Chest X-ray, PA view. Patient: 27 years old, sex M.
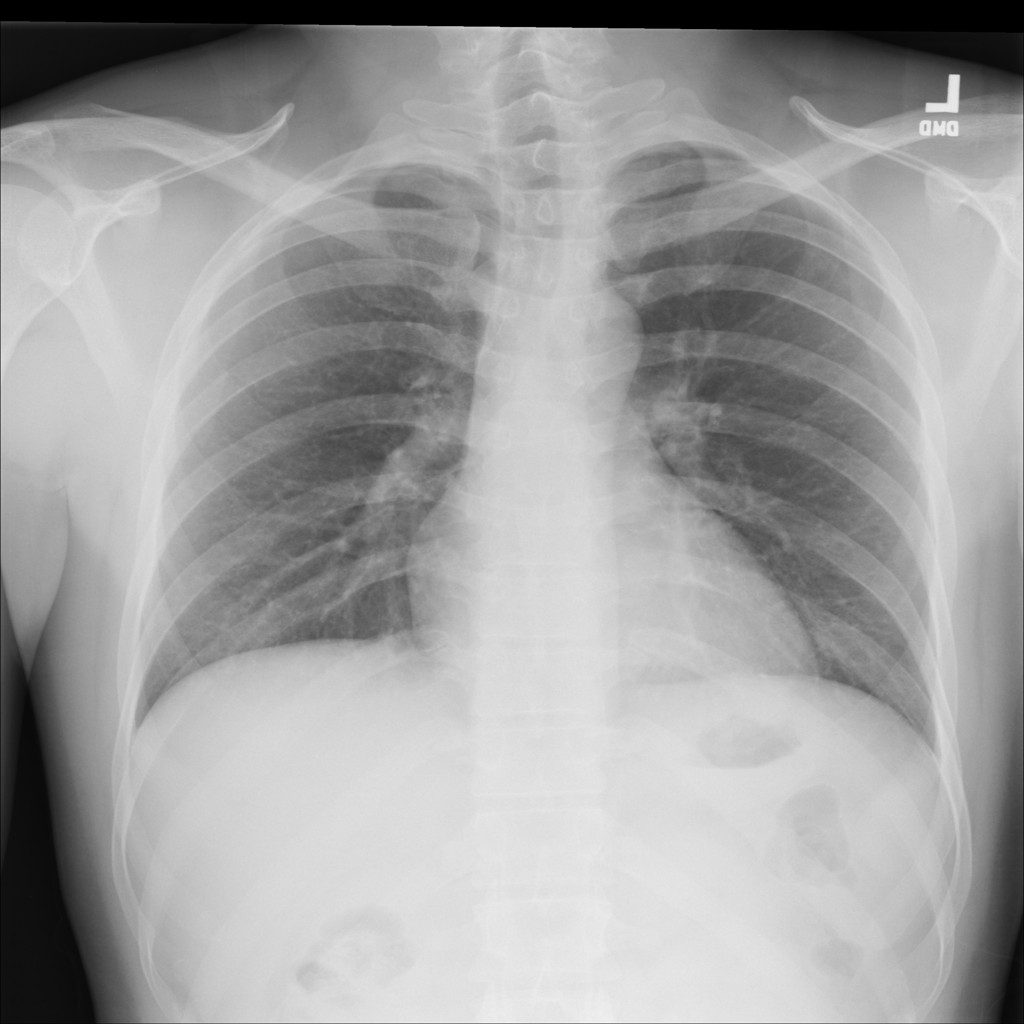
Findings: No Finding